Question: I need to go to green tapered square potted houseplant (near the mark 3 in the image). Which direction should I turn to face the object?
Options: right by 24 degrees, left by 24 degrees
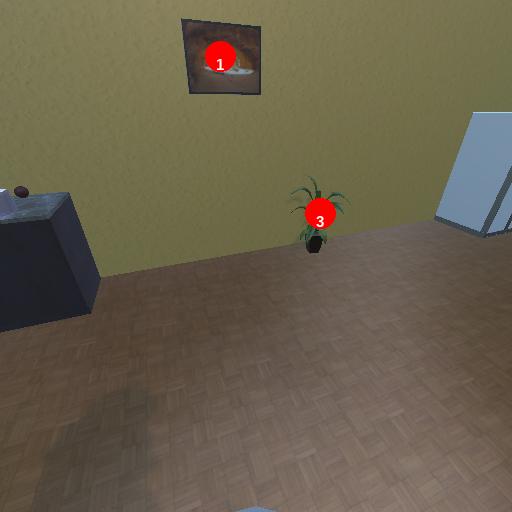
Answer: right by 24 degrees